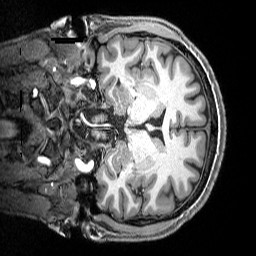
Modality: T1w
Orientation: coronal
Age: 33
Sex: male
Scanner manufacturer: siemens
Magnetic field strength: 3 T
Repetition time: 2.3 s
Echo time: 0.00291 s